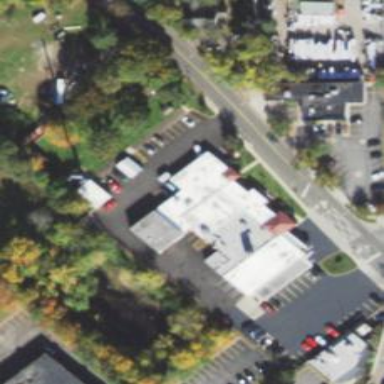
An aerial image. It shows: Commercial building.